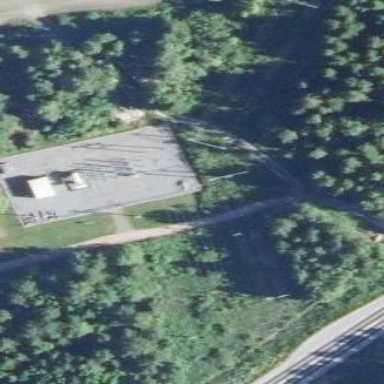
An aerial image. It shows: Distribution level power substation enclosed by fence.